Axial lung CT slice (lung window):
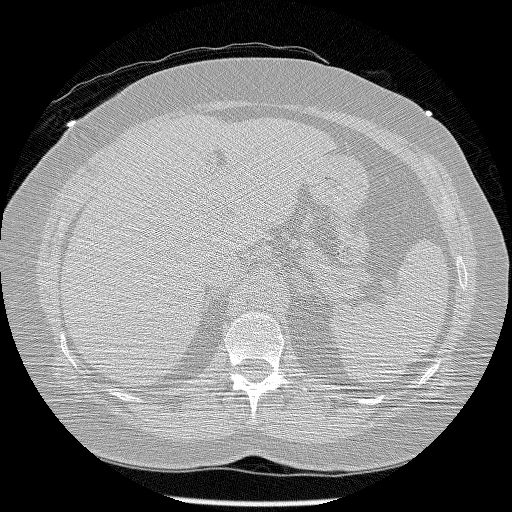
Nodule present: no